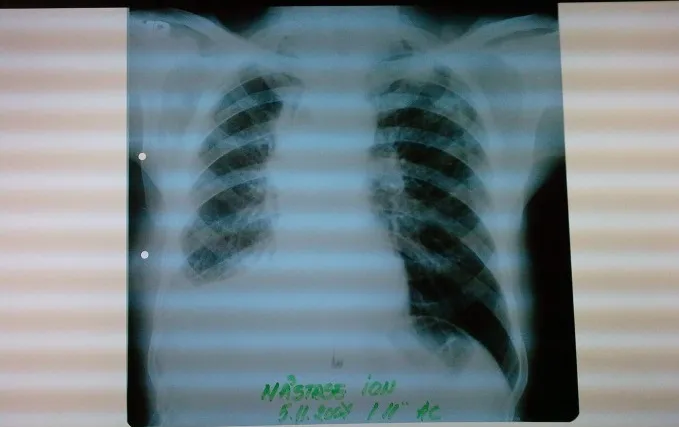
Postoperative chest X-ray - complete reexpansion of the right lung.
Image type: radiology (x_ray)